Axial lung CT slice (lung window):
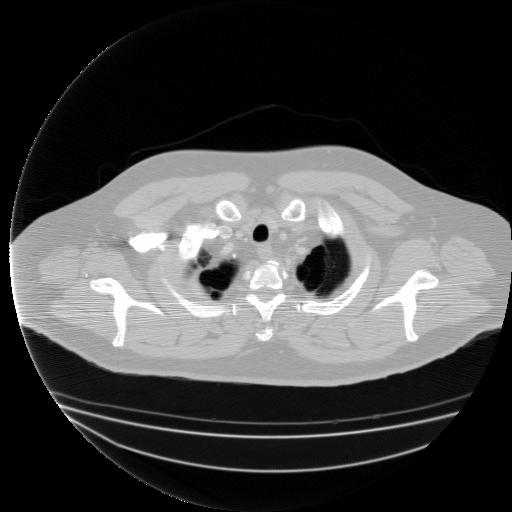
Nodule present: no